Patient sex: M
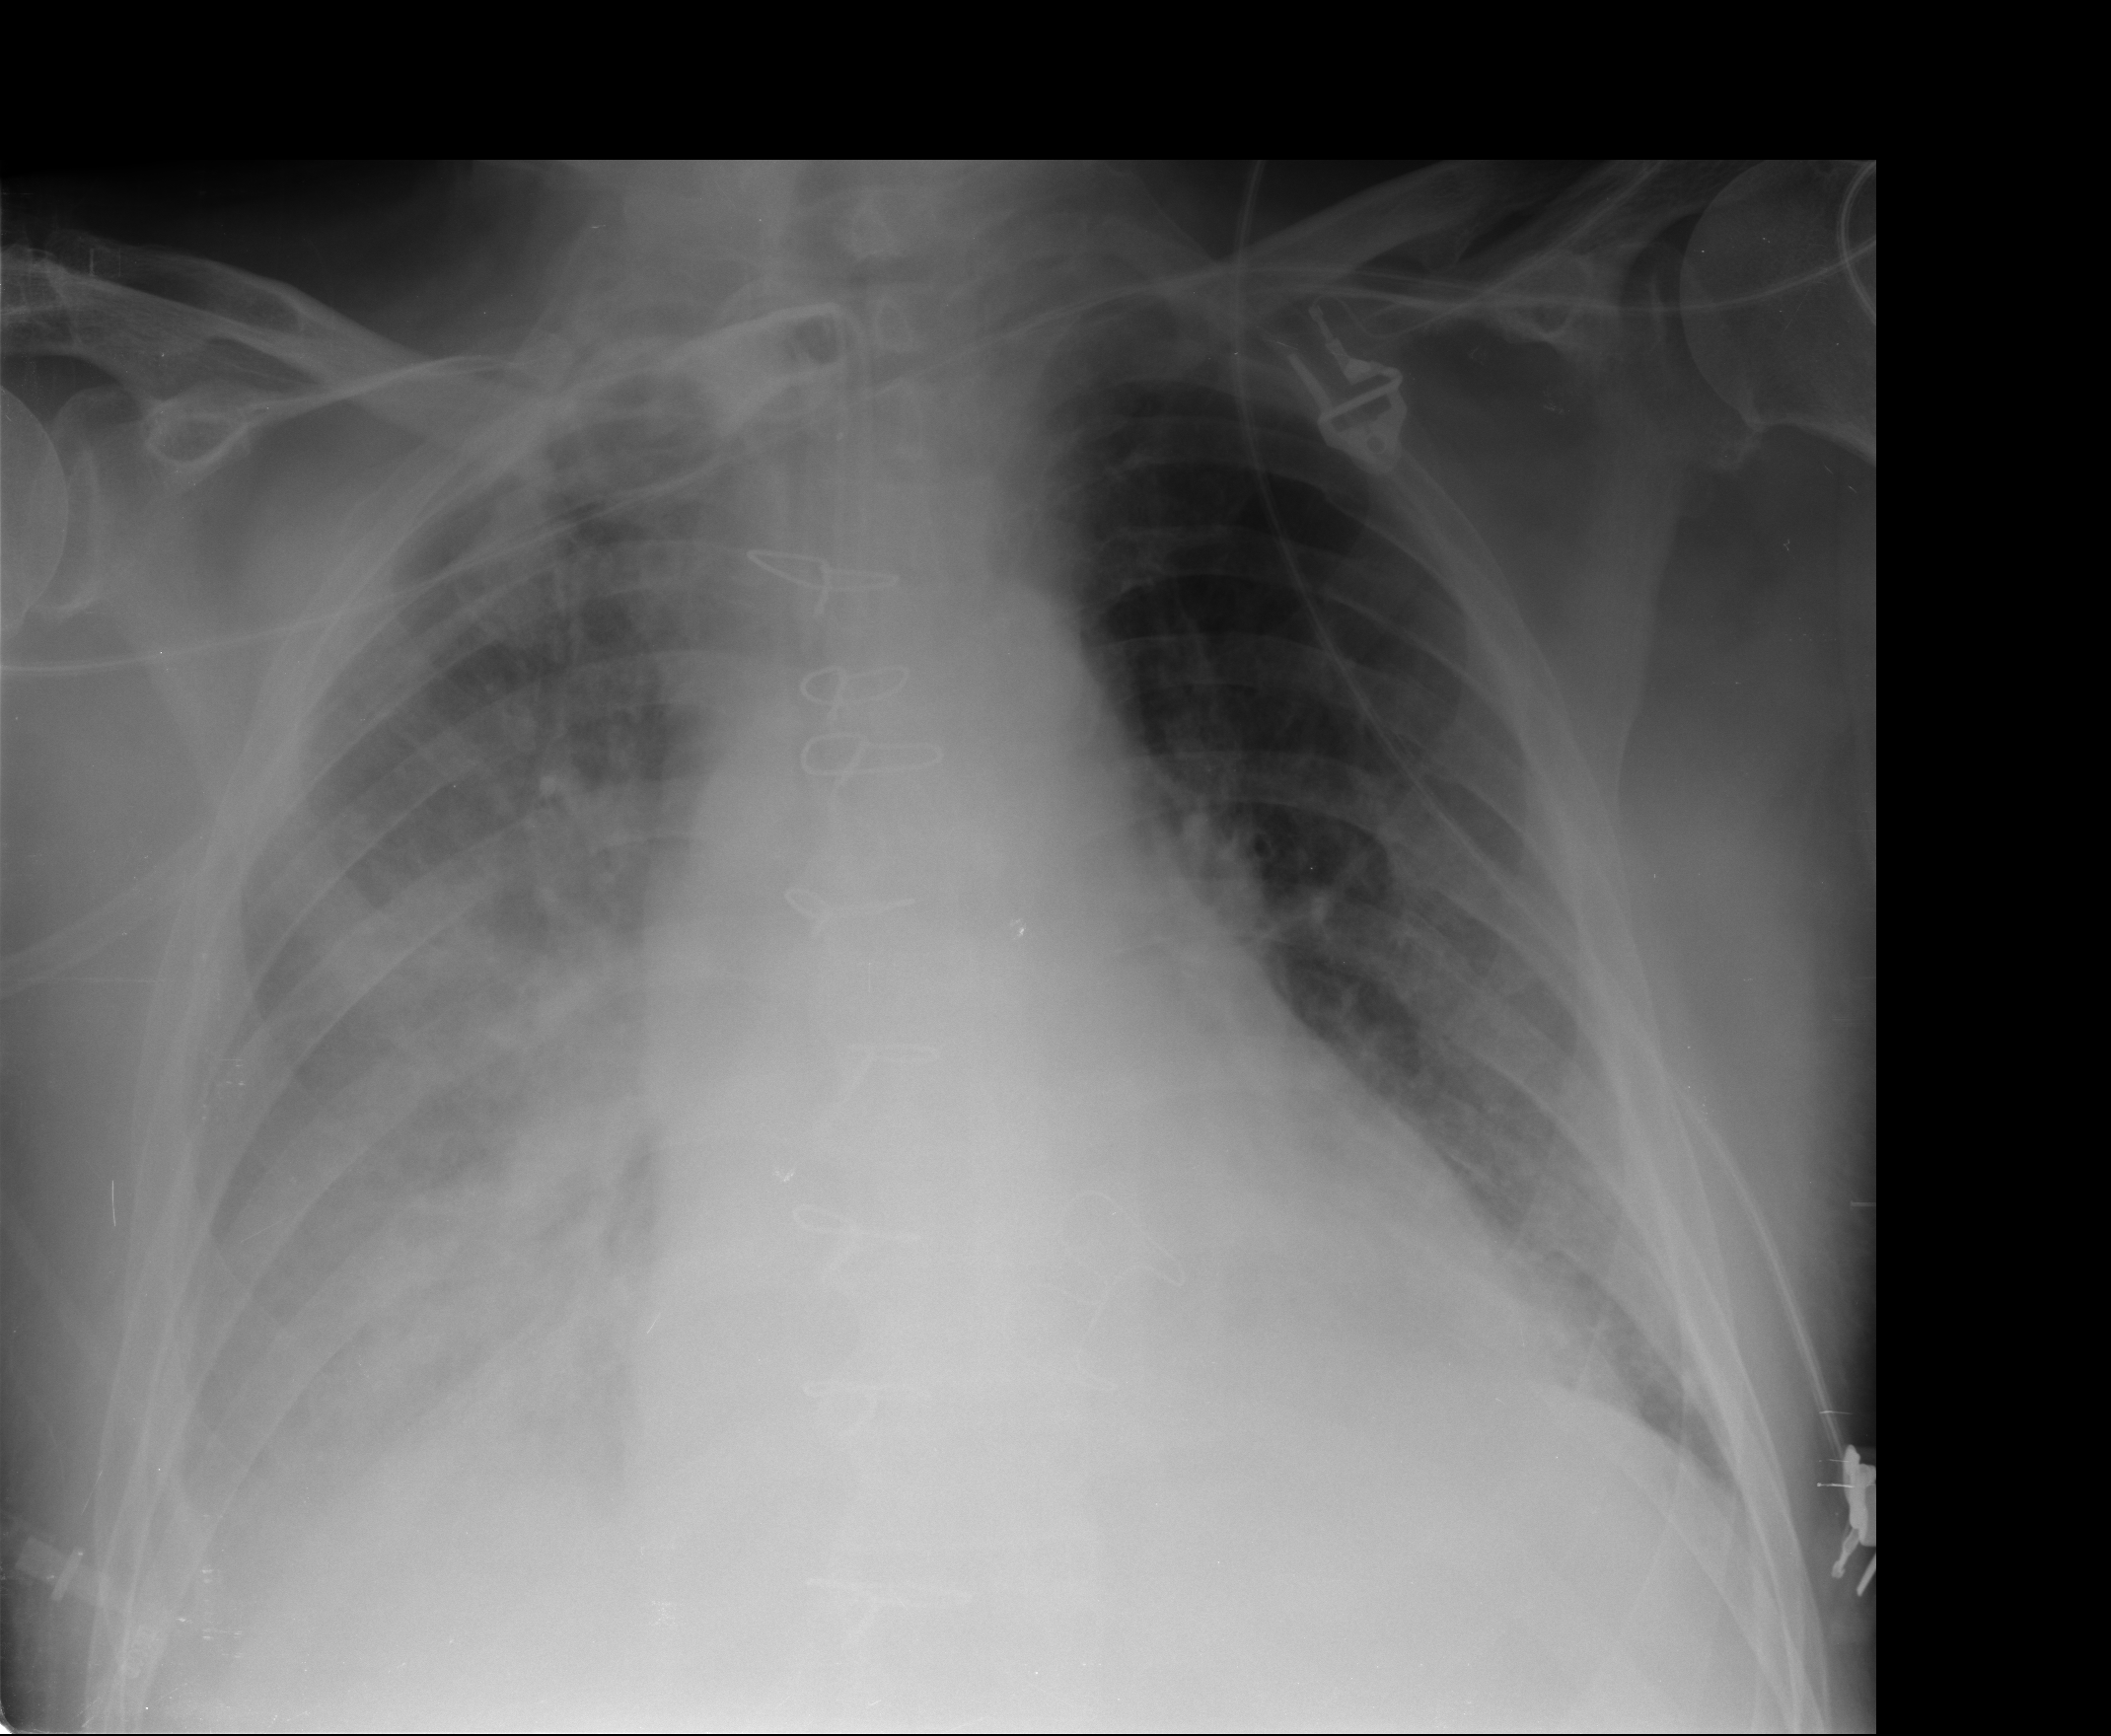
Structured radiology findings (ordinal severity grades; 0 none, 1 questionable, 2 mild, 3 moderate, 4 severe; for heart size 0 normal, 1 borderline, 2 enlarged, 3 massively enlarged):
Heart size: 2
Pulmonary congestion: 0
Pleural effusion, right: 2
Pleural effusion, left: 0
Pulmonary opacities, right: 3
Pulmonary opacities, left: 0
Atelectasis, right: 2
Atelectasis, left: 0